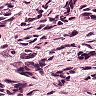
Metastatic tissue present: yes